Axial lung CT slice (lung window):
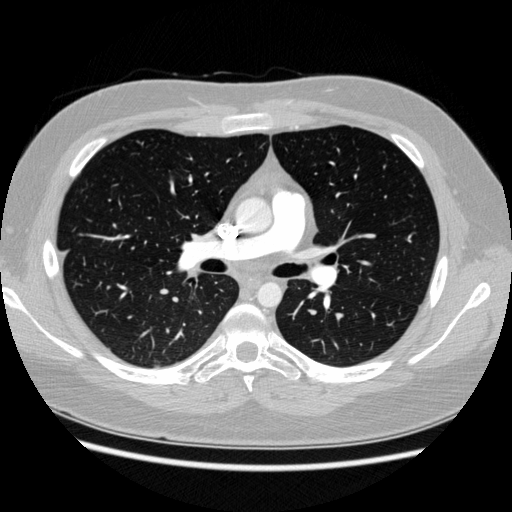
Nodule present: no